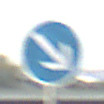
Verkehrszeichen: VorgeschriebeneVorbeifahrtRechts
Umgebung: Outdoor, Urban
Tageszeit: SunriseSunset
Wetter: PartlyCloudy
Licht: Natural
Jahreszeit: NotSpecified
Kontrast: LowContrast